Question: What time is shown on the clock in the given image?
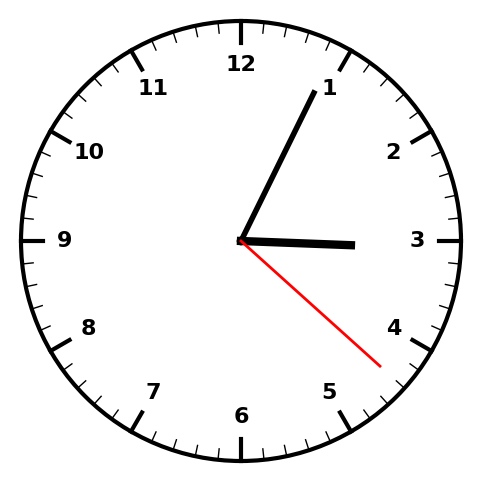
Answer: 03:04:22